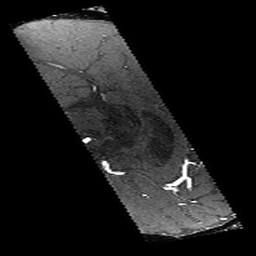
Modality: angio
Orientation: sagittal
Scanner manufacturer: philips
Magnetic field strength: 7 T
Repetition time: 0.024 s
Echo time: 0.00384 s